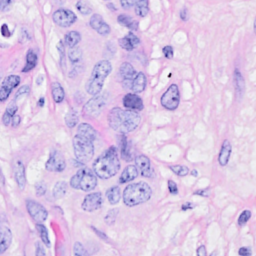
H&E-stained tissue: Breast